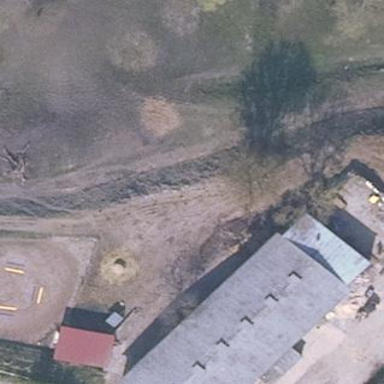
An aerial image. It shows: Barn.